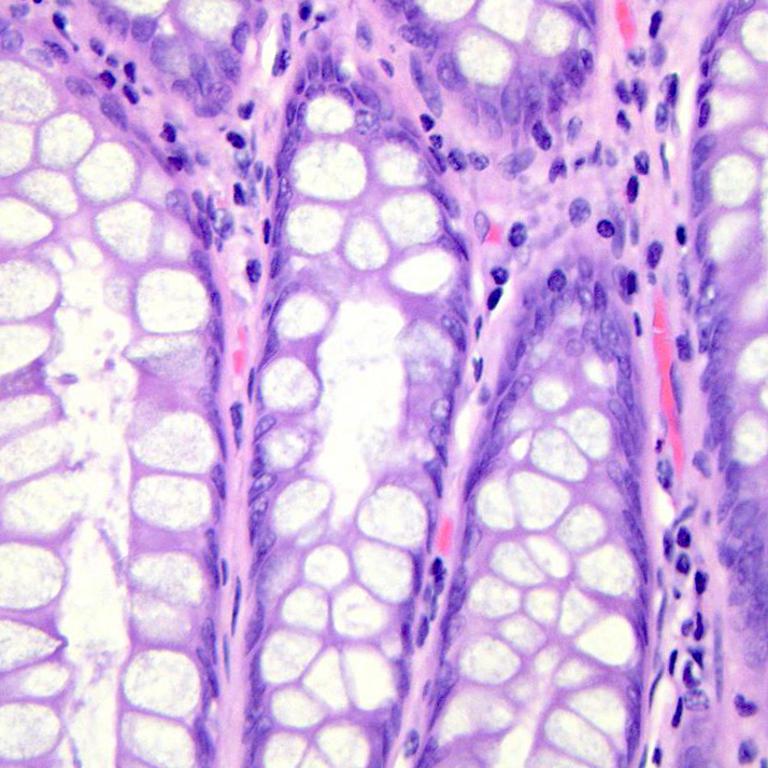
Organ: colon
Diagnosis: benign